Brain MRI, t2w sequence, axial 2D slice.
Patient: age 36, sex F, weight 95 kg, height 1.95 m
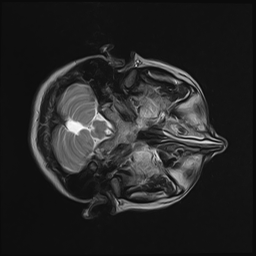